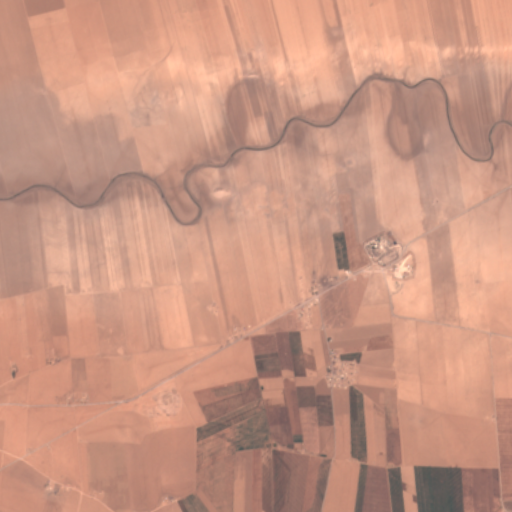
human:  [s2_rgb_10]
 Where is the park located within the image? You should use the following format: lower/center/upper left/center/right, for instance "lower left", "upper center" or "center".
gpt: The park is located in the lower left of the image.
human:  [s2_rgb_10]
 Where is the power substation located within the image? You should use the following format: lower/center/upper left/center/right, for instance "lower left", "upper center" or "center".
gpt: The power substation is located in the center right of the image.
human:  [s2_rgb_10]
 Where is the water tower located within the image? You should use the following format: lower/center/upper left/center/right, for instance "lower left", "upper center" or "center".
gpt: The water tower is located in the lower center of the image.
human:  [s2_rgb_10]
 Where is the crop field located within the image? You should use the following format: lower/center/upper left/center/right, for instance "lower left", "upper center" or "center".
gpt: There is no crop field in the image.